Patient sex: F
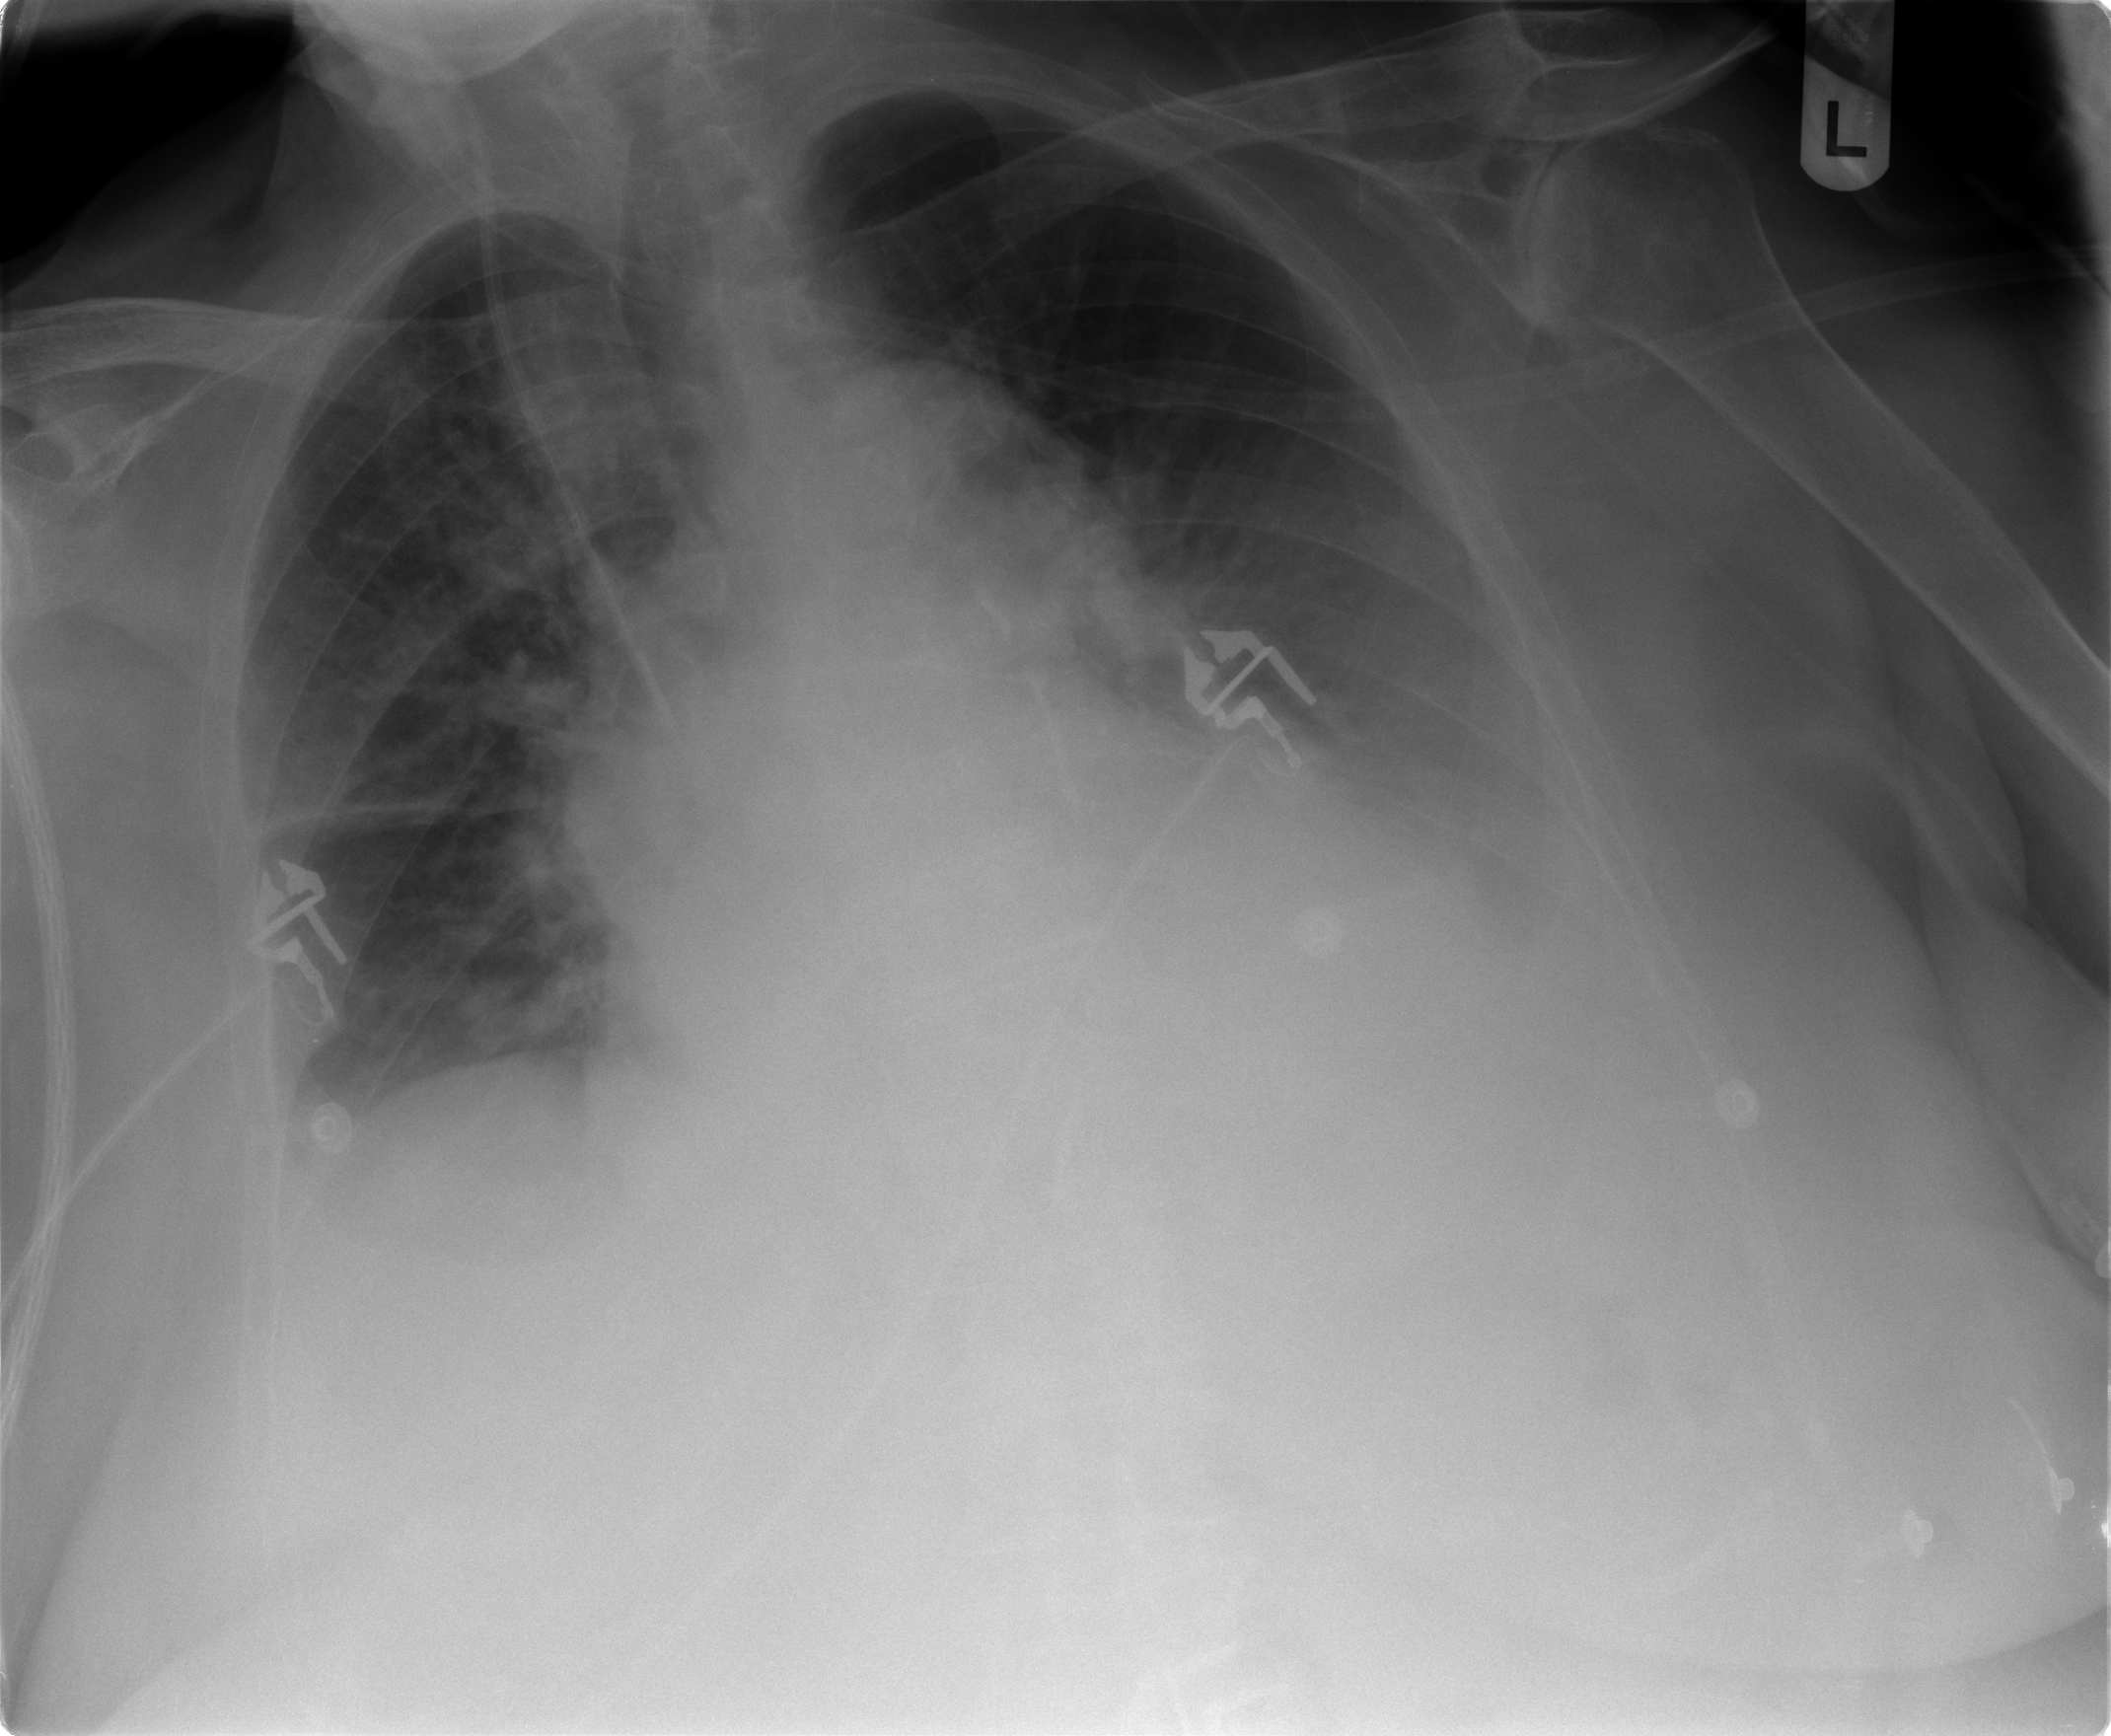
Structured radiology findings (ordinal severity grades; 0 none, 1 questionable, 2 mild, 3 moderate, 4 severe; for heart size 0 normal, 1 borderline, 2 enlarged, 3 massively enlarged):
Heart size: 1
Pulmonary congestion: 2
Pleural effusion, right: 2
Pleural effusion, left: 2
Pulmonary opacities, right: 0
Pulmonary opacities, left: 0
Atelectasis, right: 2
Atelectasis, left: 2